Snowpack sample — Rabbit Ears Pass, Jackson County, Colorado, USA (12/17/25, 1:08 PM MST)
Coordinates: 40.387, -106.625
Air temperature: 34 °F
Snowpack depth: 46 cm
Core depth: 20 cm
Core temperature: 24.8 °F
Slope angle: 6°, slope face: 165°
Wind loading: medium
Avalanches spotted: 0
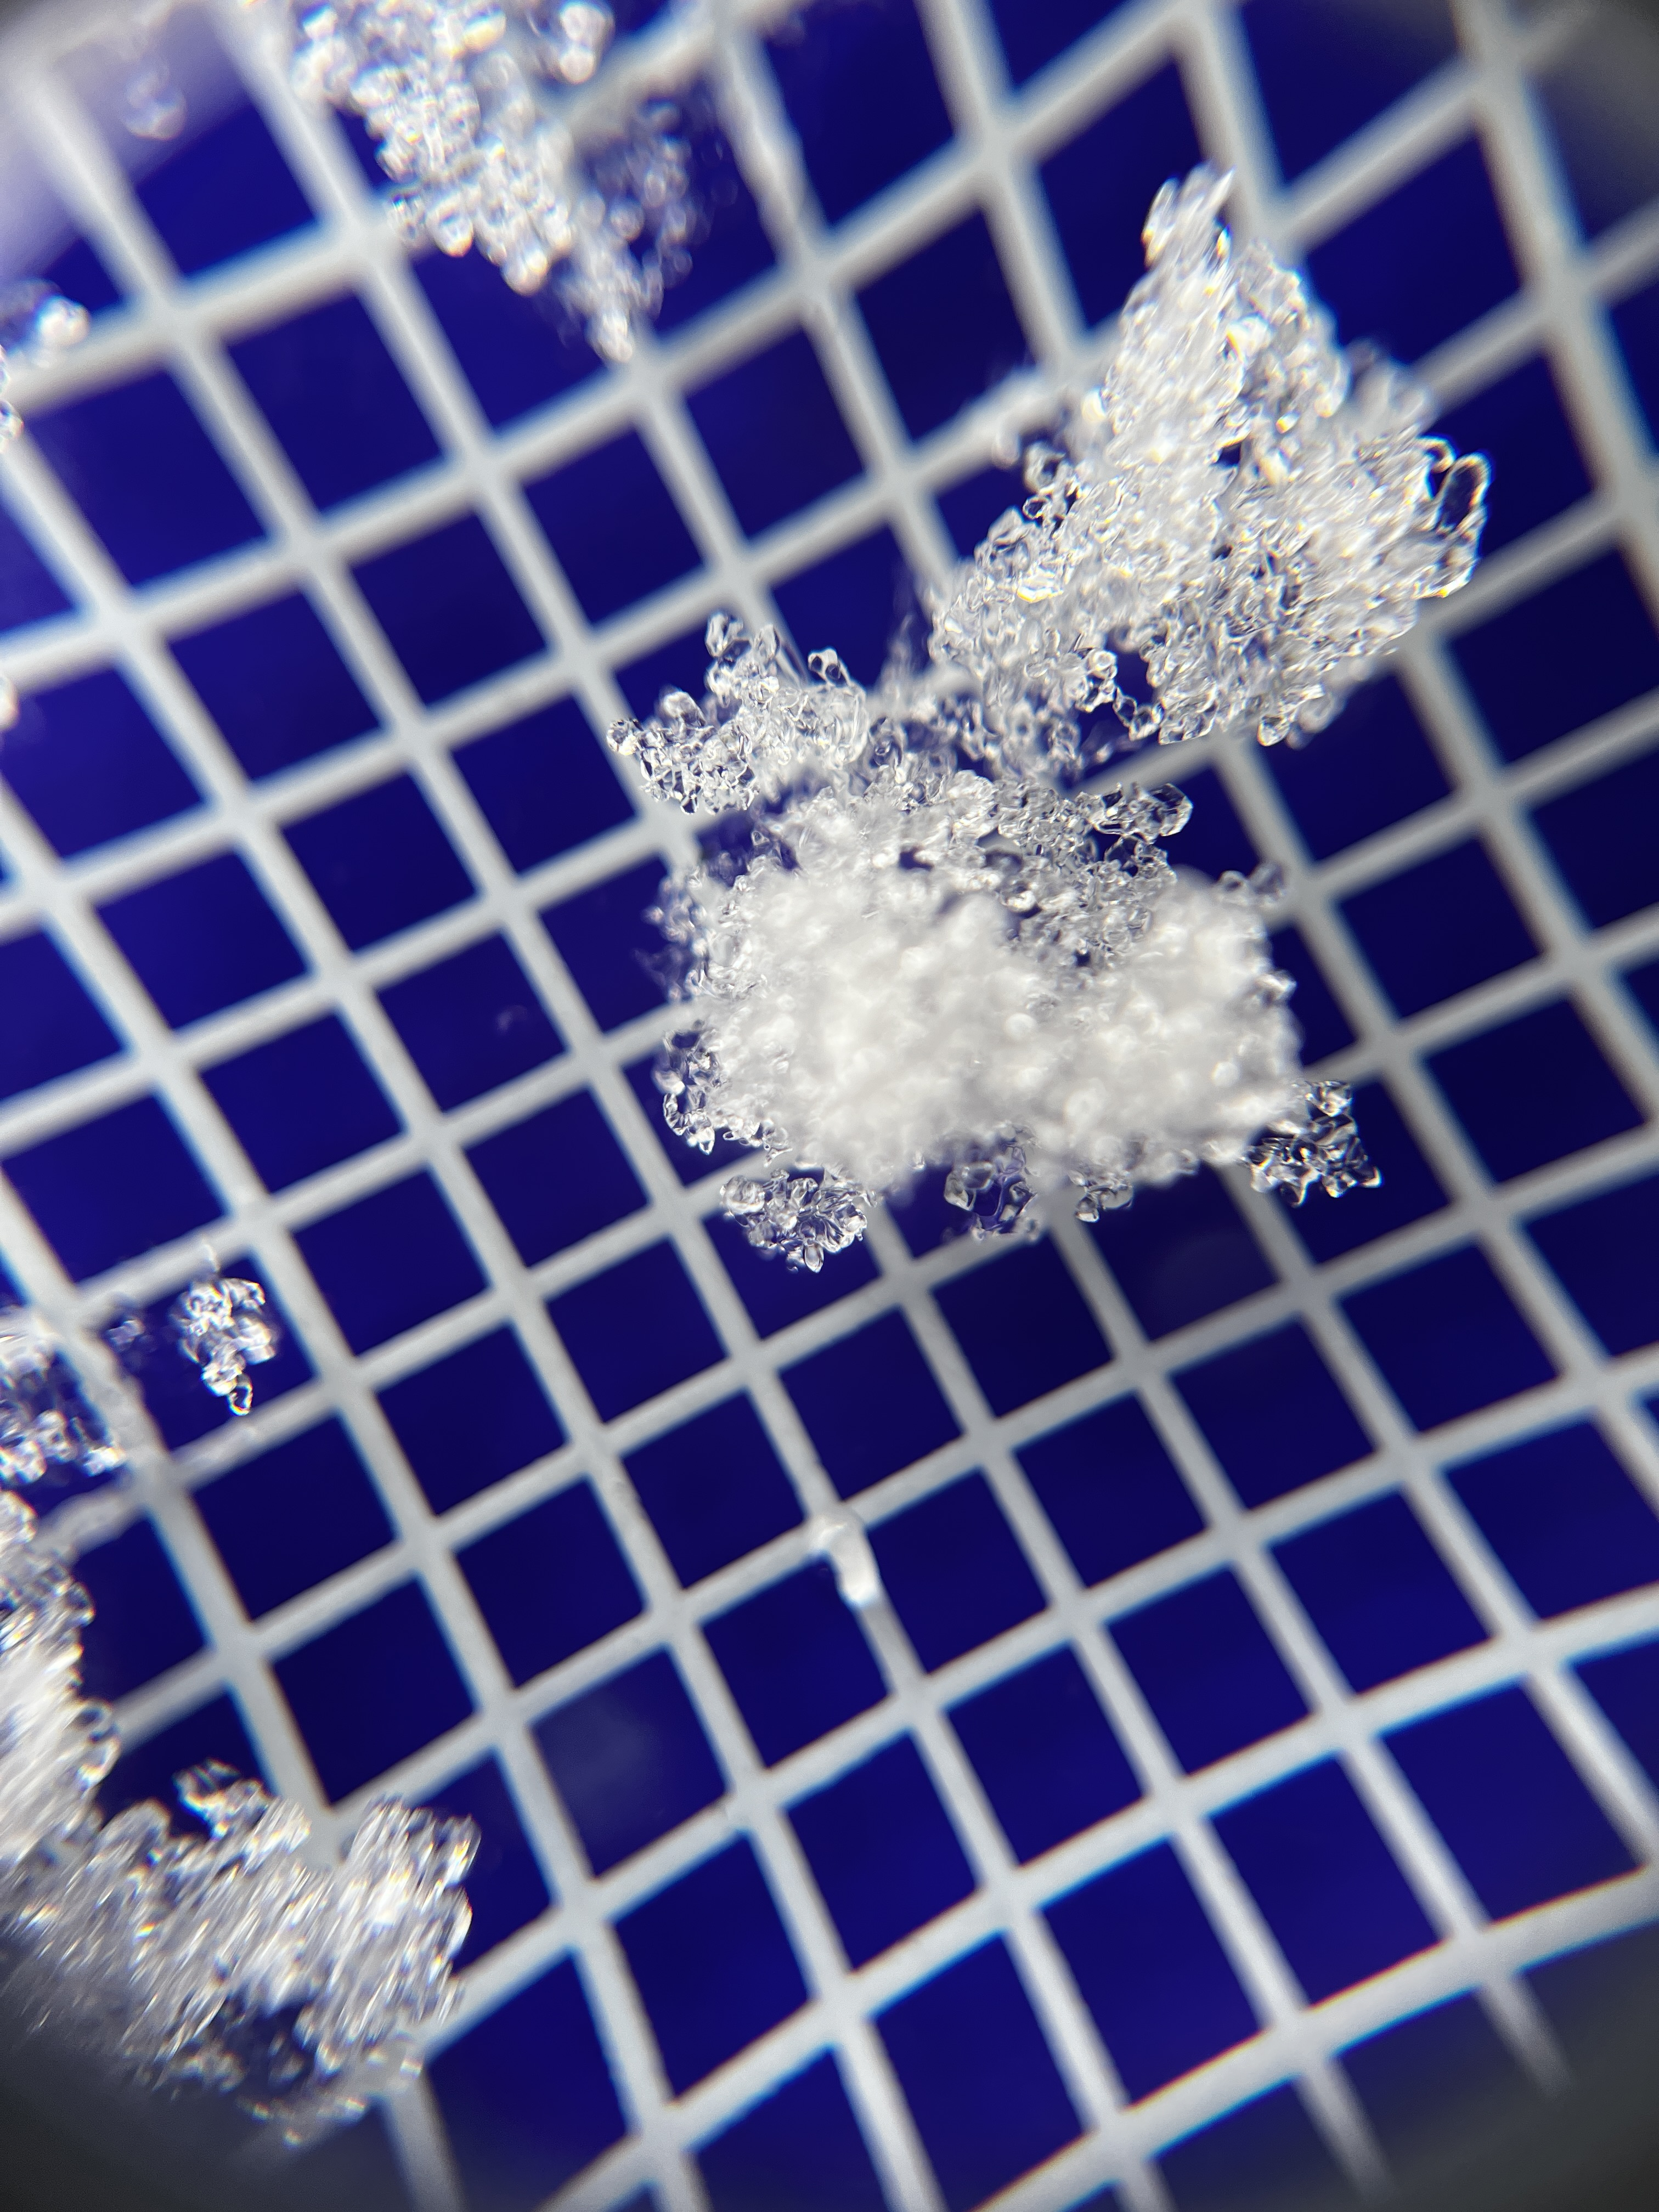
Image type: magnified_profile
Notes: No avalanches spotted nearby, although collected in a meadowy area with minimal risk on this face of the pass.